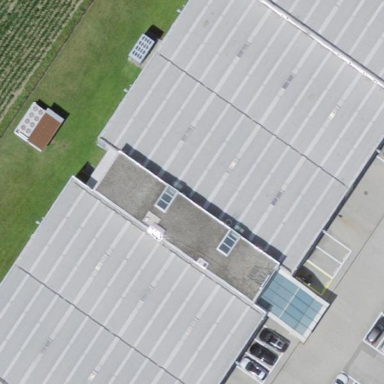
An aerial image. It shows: Industrial building.